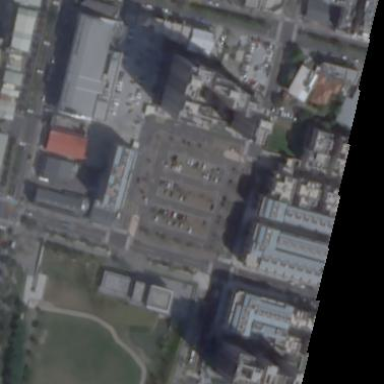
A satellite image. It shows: Parking area with surface.